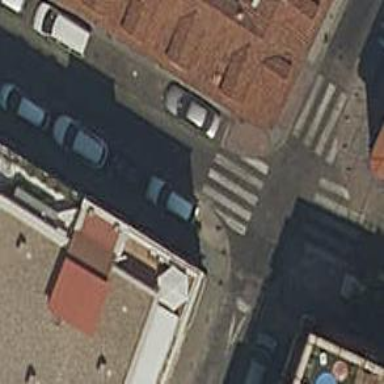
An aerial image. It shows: Pedestrian crossing with zebra markings on the footway.